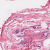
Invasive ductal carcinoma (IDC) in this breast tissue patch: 0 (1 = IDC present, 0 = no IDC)